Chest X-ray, AP view. Patient: 27 years old, sex F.
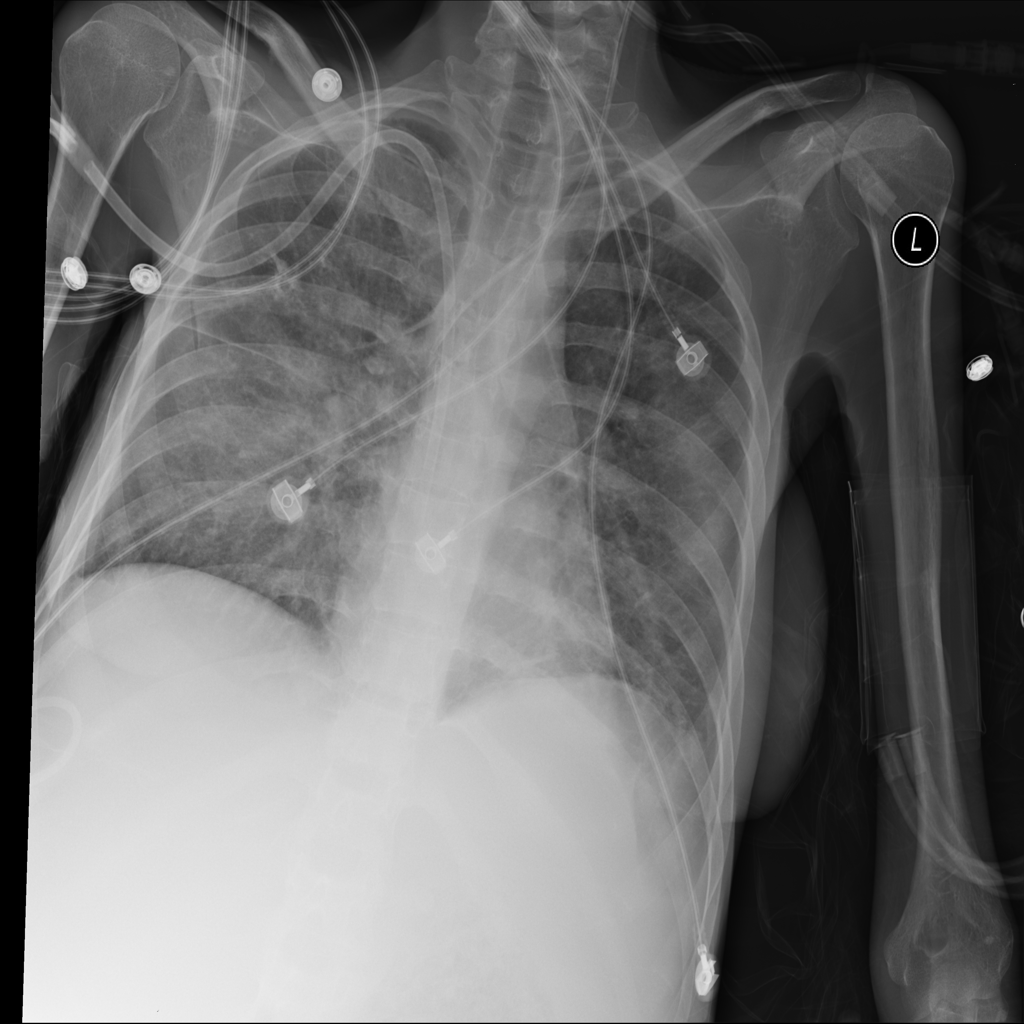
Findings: Infiltration